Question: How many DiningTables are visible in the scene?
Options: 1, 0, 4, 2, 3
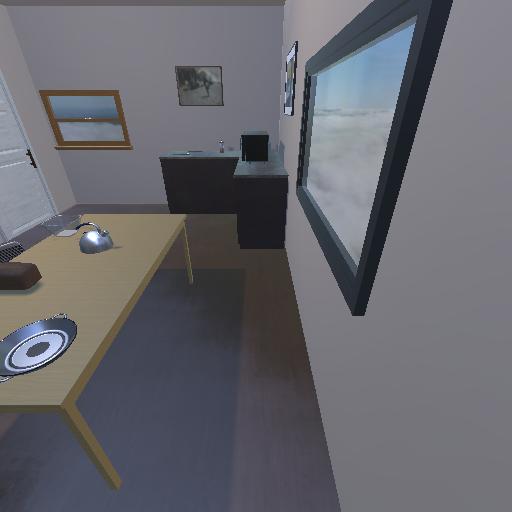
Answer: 1